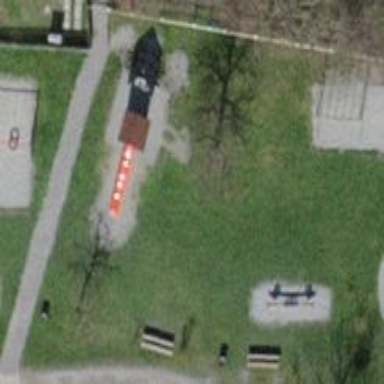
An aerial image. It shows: Playground area for leisure activities on the land.